Question: I'm struggling with the following problem.
I've got a table view of options for a boat. Each option (cell) has a name, a price and a button that indicates whether the option has been selected or not (see attached screenshot)-

The problem is that when I tap on a couple of options from Section 1, I get the button_pressed state also for cells in the last section. Probably this happens because cells are reused ?
This is the function that gets called when the cell is tapped, to add the option.
'''
- (IBAction)cellButtonSelection:(id)sender {
float prezzoParziale;
UIButton * button = sender;
//NSLog(@"%@",button.superview.superview);
if ([button.superview.superview isKindOfClass:[CellOptions class]] ) {
CellOptions * cellOpt =(CellOptions *)button.superview.superview;
//BOOL selectionState = NO;
cellOpt.selected =! cellOpt.selected;
if(cellOpt.selected){
//UIButton *button = cellOpt.button1;
[button setImage:[UIImage imageNamed:@"checkedButton.png"] forState:UIControlStateNormal];
prezzoParziale = [cellOpt.label2.text floatValue];
[accessoriSelezionati addObject:cellOpt.label1.text];
[accessoriSelezionatiPrezzi addObject: cellOpt.label2.text];
NSLog(@"stampa: %@", accessoriSelezionati);
}else{
//UIButton *button = cellOpt.button1;
[button setImage:[UIImage imageNamed:@"uncheckedButton.png"] forState:UIControlStateNormal];
prezzoParziale = [cellOpt.label2.text floatValue] * -1;
[accessoriSelezionati removeObject:cellOpt.label1.text];
[accessoriSelezionatiPrezzi removeObject: cellOpt.label2.text];
}
[self updateTotal:prezzoParziale]; }
'''
And.....
'''
- (UITableViewCell *)tableView:(UITableView *)tableView cellForRowAtIndexPath:(NSIndexPath *)indexPath {
CellOptions * cellOpt;
cellOpt = [tableView dequeueReusableCellWithIdentifier:CellOption forIndexPath:indexPath];
cellOpt.label1.text = [[[accessoriXtipologia objectForKey:tipologia] objectAtIndex:indexPath.row] valueForKey:@"nome"];
cellOpt.label2.text = [[[[accessoriXtipologia objectForKey:tipologia] objectAtIndex:indexPath.row] valueForKey:@"prezzo"] stringValue];
return cellOpt;
}
'''
EDIT: Now it's working
Added in cellForRowAtIndexPath:
'''
cellOpt.selected = [accessoriSelezionati containsObject:cellOpt.label1.text];
if (cellOpt.selected) {
[cellOpt.button1 setImage:[UIImage imageNamed:@"checkedButton.png"] forState:UIControlStateNormal];
}
else {
[cellOpt.button1 setImage:[UIImage imageNamed:@"uncheckedButton.png"] forState:UIControlStateNormal];
}
return cellOpt;
'''
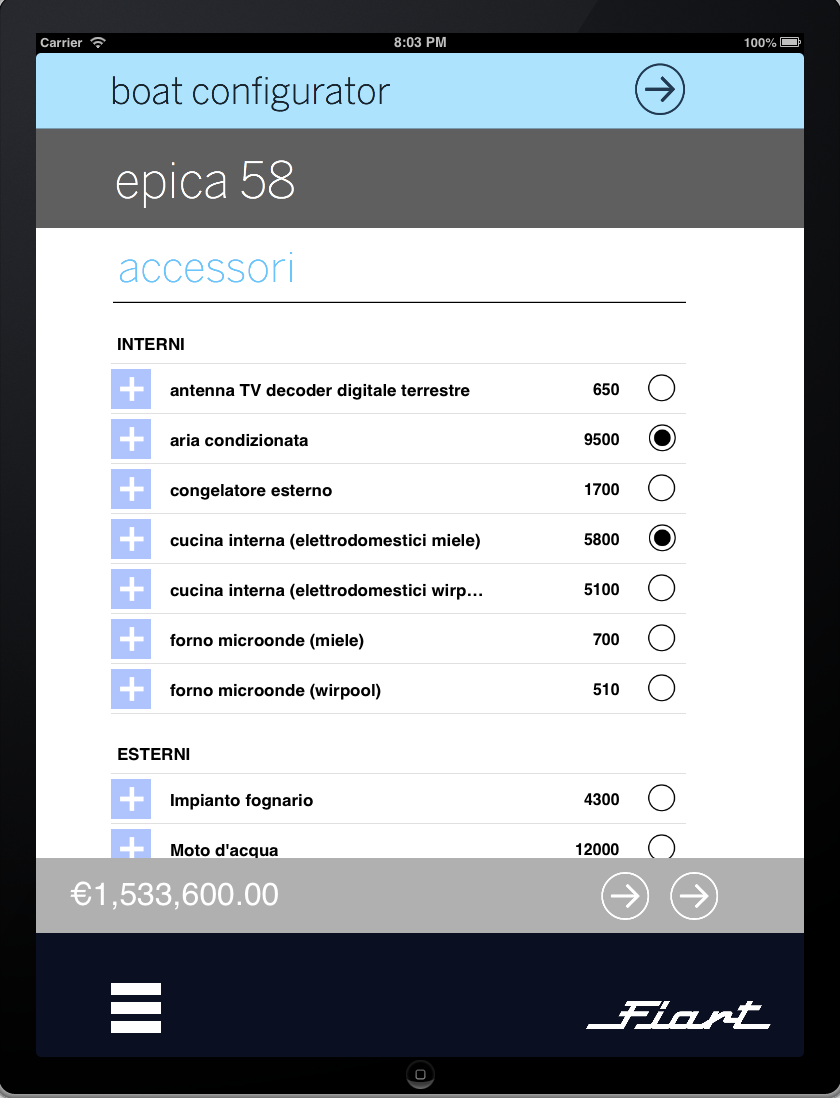
Answer: Yes, this is due to cell reuse. In 'cellForRowAtIndexPath', in addition to setting the labels, you've got to set the selected state by doing something like this:
'''
cellOpt.selected = [accessoriSelezionati containsObject:cellOpt.label1.text];
'''